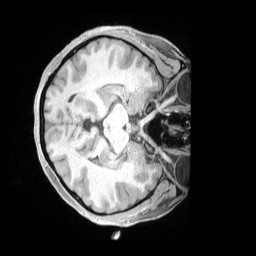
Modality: T1w
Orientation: axial
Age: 36
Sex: female
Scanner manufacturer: siemens
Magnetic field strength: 3 T
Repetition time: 2 s
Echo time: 0.00211 s